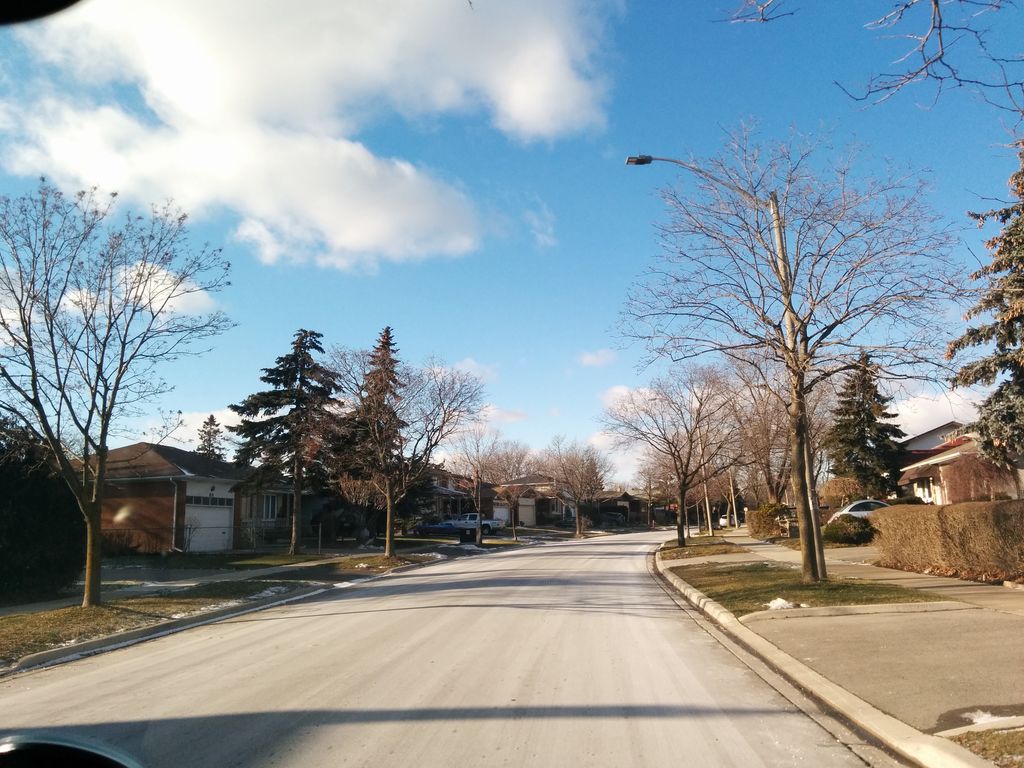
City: toronto